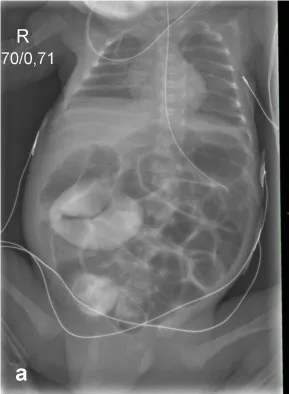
Initial X-rays of both twins. Chest and abdominal X-ray with contrast agent upon initial presentation of twin I.
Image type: radiology (x_ray)